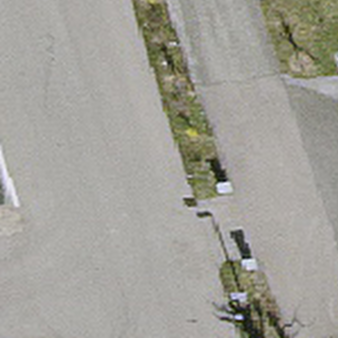
Label: other